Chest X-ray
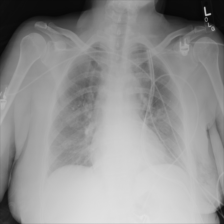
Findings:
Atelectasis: negative
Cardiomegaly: negative
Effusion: negative
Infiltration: negative
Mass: negative
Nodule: negative
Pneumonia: negative
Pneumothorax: negative
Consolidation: negative
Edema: negative
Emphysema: positive
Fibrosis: negative
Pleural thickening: negative
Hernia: negative